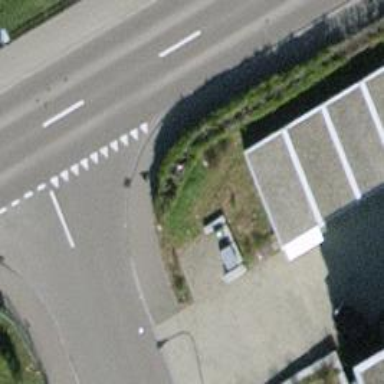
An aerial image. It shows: Sidewalk.